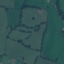
Land use / land cover class: Pasture